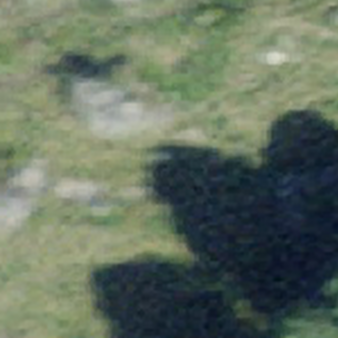
Label: other